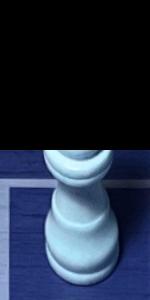
Label: King_White